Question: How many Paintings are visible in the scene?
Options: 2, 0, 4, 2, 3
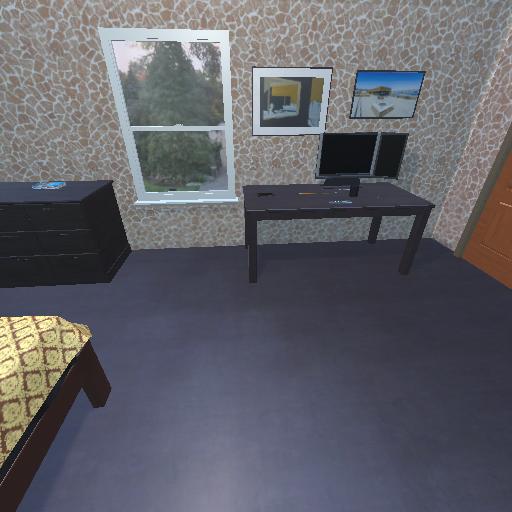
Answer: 2